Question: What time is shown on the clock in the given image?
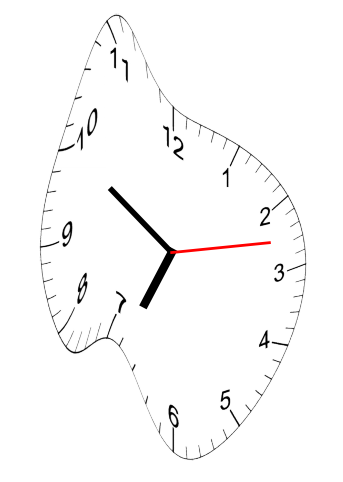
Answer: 06:50:13